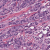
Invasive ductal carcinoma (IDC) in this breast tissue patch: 1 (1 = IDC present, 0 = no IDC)